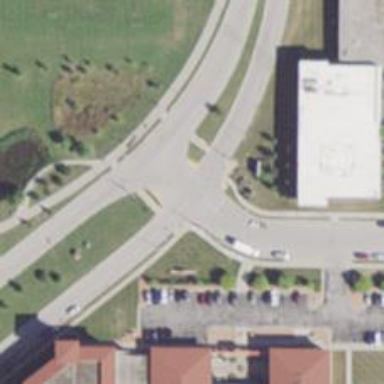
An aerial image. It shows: Unclassified road with separate sidewalk.